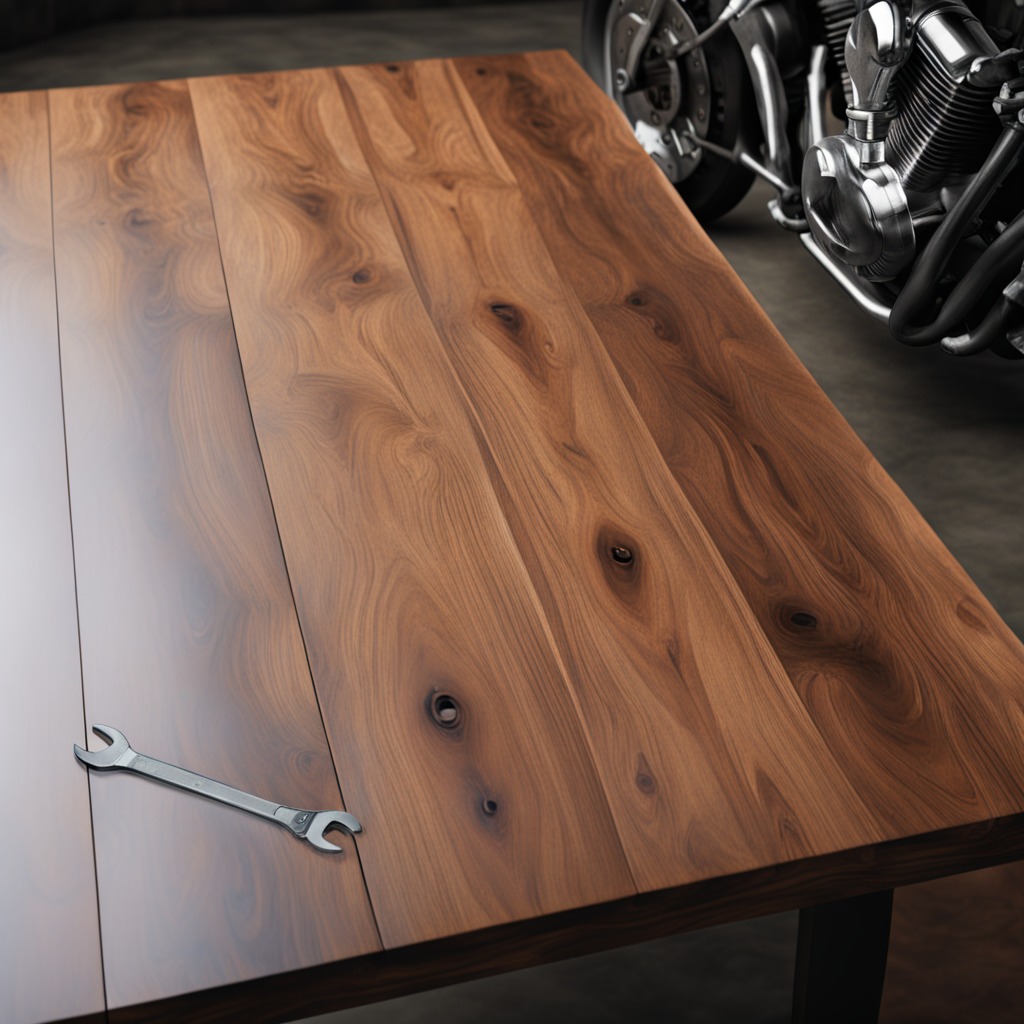
An wrench is lying on the wooden table.